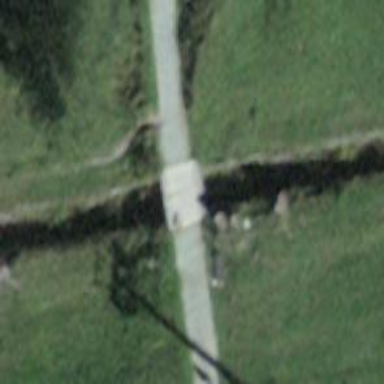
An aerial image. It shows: Track road on bridge with grade 1 tracktype.